Question: I'm using ggplot2 in R and have been having trouble with a scatter plot using geom_point. I have the basic x, y scatter plot but attempted to color points according to another variable: EVENT. EVENT is either "wet" or "dry". I tried changing EVENT to a factor since it's just two levels, but that didn't change anything. The plot seems to be shrunk horizontally. I can get a "normal" plot if I switch EVENT with a continuous variable, but get a shrunken plot when I enter factors or categorical. Here is my code and plot.
'''
ggplot(data=mydata, aes(x=conversion.ratio, y=sampler.purchaser.ratio)) +
geom_point(alpha=.5, aes(color=EVENT.WET.DRY))'
'''

Any ideas? Am I missing something? I tried making a reproducible example:
'''
EVENT.WET.DRY<-c(rep("Dry",7),rep("Wet",18))
conversion.ratio=rnorm(25,.5,.1)
sampler.purchaser.ratio=rnorm(25,.7,.05)
mydata<-data.frame(factor(EVENT.WET.DRY), conversion.ratio, sampler.purchaser.ratio)
ggplot(data=mydata, aes(x=conversion.ratio, y=sampler.purchaser.ratio)) +
geom_point(aes(color=EVENT.WET.DRY))
'''
This plots fine, however. What it is is something to do with the variable EVENT.WET.DRY within the original data set. I've already had some issues with it because it was originally a SAS file that was transferred to an SPSS file that I am bringing into R.
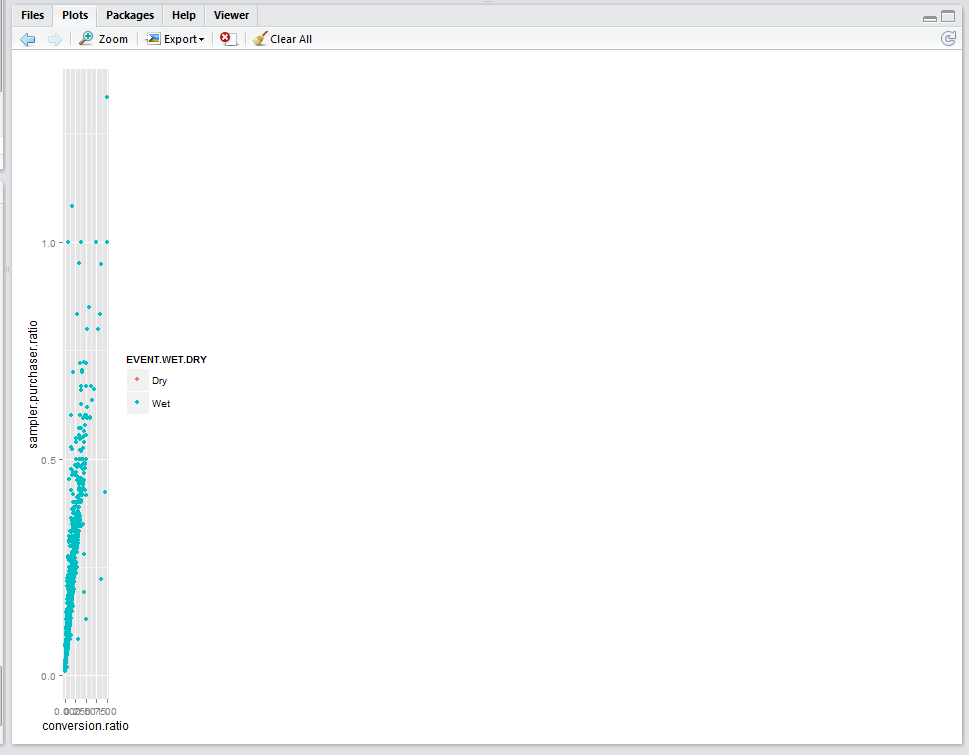
Answer: So, here are the levels of EVENT.WET.DRY:
'''
levels(viniq$EVENT.WET.DRY)
[1] "Dry "
[2] "Wet "
'''
Hence, @aosmith you were correct. There are a number of spaces after each level.
'''
levels(mydata$EVENT.WET.DRY) <- list("Dry"="Dry ", "Wet"="Wet ")
'''
This did the trick! After searching, I found a better way to do this:
'''
trim.trailing <- function (x) sub("\s+$", "", x)
mydata$EVENT.WET.DRY <- trim.trailing(mydata$EVENT.WET.DRY)
'''